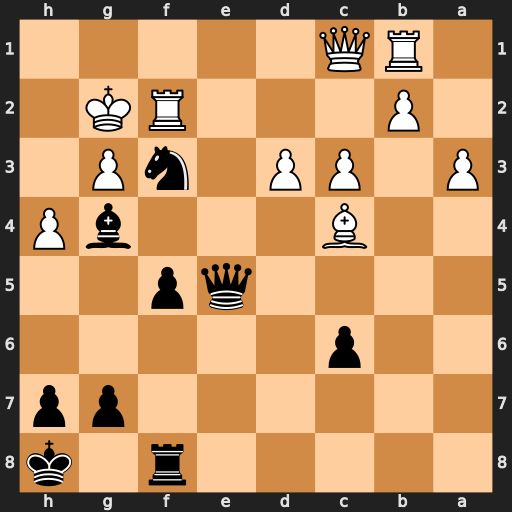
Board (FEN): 5r1k/6pp/2p5/4qp2/2B3bP/P1PP1nP1/1P3RK1/1RQ5
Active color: b
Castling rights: -
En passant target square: -
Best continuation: f4 Qf1 fxg3